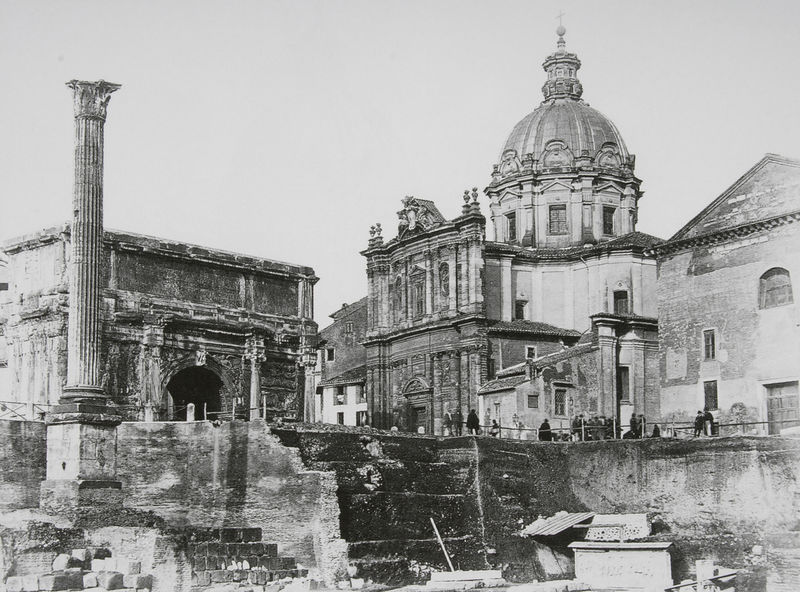
Titel: Gesamtansicht, vom Forum Romanum aus gesehen
Künstler: Pietro da Cortona
Standort: Rom
Institution: SS. Luca e Martina
Schlagwörter: dunkel, himmel, schatten, weiß, menschen, stadt, fenster, grau, hell, laterne, licht, marmor, schwarz, straße, säule, säulen, dach, gebäude, haus, leute, alt, architektur, barock, sockel, stein, steine, häuser, kirche, sonne, turm, bogen, fassade, italien, giebel, mauer, tag, platz, besucher, rundbogen, kuppel, krieg, treppe, treppen, trümmer, zerstörung, durchgang, geländer, stufen, tor, foto, fotografie, photographie, ruine, antike, kreuz, religion, torbogen, dom, schwarz-weiss, ruinen, architrav, rom, kapitell, photo, fragment, fries, kirchenschiff, kaputt, gesims, quader, kanneluren, tempel, basis, korinthisch, fotographie, schaft, sakral, tunnel, kuppa, forum, forum romanum, aufsatz, kapitel, basilika, triumphbogen, kuppeö, cortona, kupel, ausgrabung, bernini, grabung, trajan, kirchenfassade, konstantin, romanum, tuine, memschen, konstantinsbogen, kaiserzeitlich, kannilier, kanniliert, luftangriff, sdakral, kuel, fatagrafie